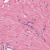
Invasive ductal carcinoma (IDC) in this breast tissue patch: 0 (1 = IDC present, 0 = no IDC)